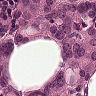
Metastatic tissue present: yes